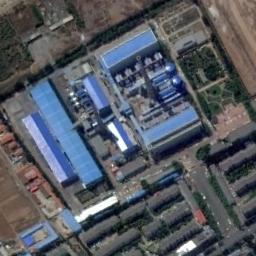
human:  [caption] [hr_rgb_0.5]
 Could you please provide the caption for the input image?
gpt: There are lots of houses in the industrial area .

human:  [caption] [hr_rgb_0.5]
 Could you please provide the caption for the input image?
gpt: The industrial area has some neatly arranged workshops of different colors .

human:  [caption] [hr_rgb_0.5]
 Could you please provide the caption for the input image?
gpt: In an industrial area, There are factories, Roads and some open-air machinery and equipment, And green belts .

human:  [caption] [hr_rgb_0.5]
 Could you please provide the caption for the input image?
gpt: The industrial area is very long and narrow .

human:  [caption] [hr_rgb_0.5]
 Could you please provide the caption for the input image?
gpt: There are some blue buildings and black buildings on the industrial area .